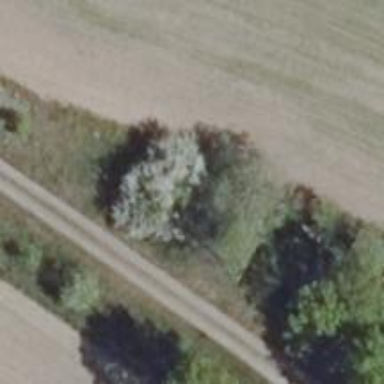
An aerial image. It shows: Row of deciduous broadleaved trees.